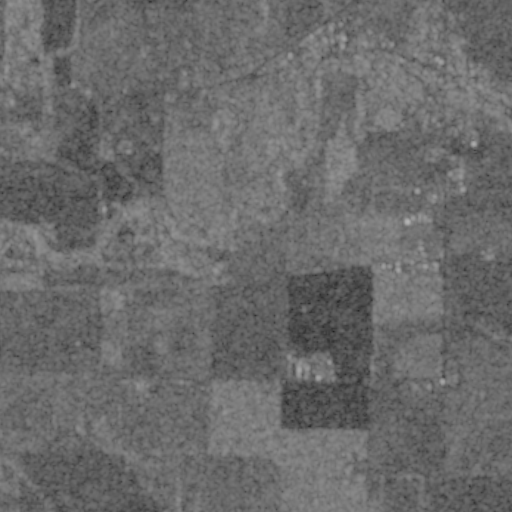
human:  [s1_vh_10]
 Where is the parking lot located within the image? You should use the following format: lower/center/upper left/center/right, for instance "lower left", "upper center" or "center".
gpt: The parking lot is located in the upper right of the image.
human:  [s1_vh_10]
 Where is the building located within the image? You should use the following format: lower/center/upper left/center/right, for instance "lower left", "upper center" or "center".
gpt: The building is located in the upper right of the image.
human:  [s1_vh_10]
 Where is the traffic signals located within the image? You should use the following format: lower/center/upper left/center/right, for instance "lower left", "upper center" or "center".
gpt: The traffic signals is located in the upper right of the image.
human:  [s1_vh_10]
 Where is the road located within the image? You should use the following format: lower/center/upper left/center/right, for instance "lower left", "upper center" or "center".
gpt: There is no road in the image.

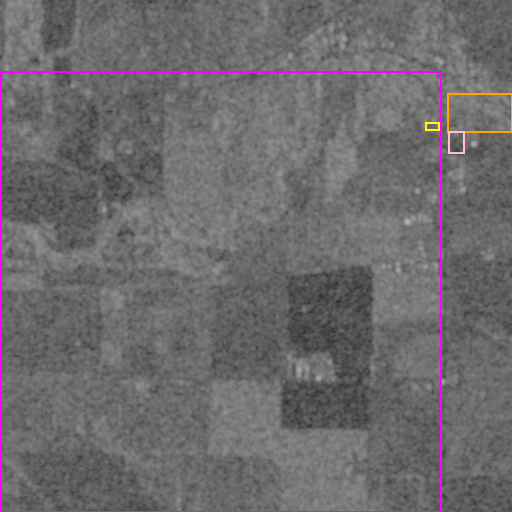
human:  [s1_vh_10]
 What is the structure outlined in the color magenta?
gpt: The structure outlined in magenta is a crop field.
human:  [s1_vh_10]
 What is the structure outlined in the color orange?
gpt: The structure outlined in orange is a park.
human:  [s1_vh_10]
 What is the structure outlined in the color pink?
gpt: The structure outlined in pink is a parking lot.
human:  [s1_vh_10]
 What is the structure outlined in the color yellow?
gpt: The structure outlined in yellow is a building.
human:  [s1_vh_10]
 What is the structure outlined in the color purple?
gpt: There is no purple outline.